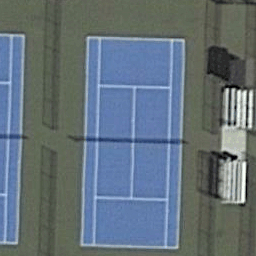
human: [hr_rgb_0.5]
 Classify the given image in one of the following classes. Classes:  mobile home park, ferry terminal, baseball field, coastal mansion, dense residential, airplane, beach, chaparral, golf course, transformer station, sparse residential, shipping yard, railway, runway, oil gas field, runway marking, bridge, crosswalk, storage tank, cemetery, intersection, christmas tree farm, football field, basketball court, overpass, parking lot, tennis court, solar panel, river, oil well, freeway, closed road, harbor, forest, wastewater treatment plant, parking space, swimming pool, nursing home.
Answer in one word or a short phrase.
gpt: tennis court